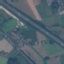
Land use / land cover class: Highway